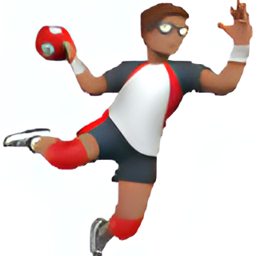
Name: man playing handball type 4
Emoji: 🤾🏽‍♂️
Group: People & Body
Sub-group: person-sport